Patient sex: M
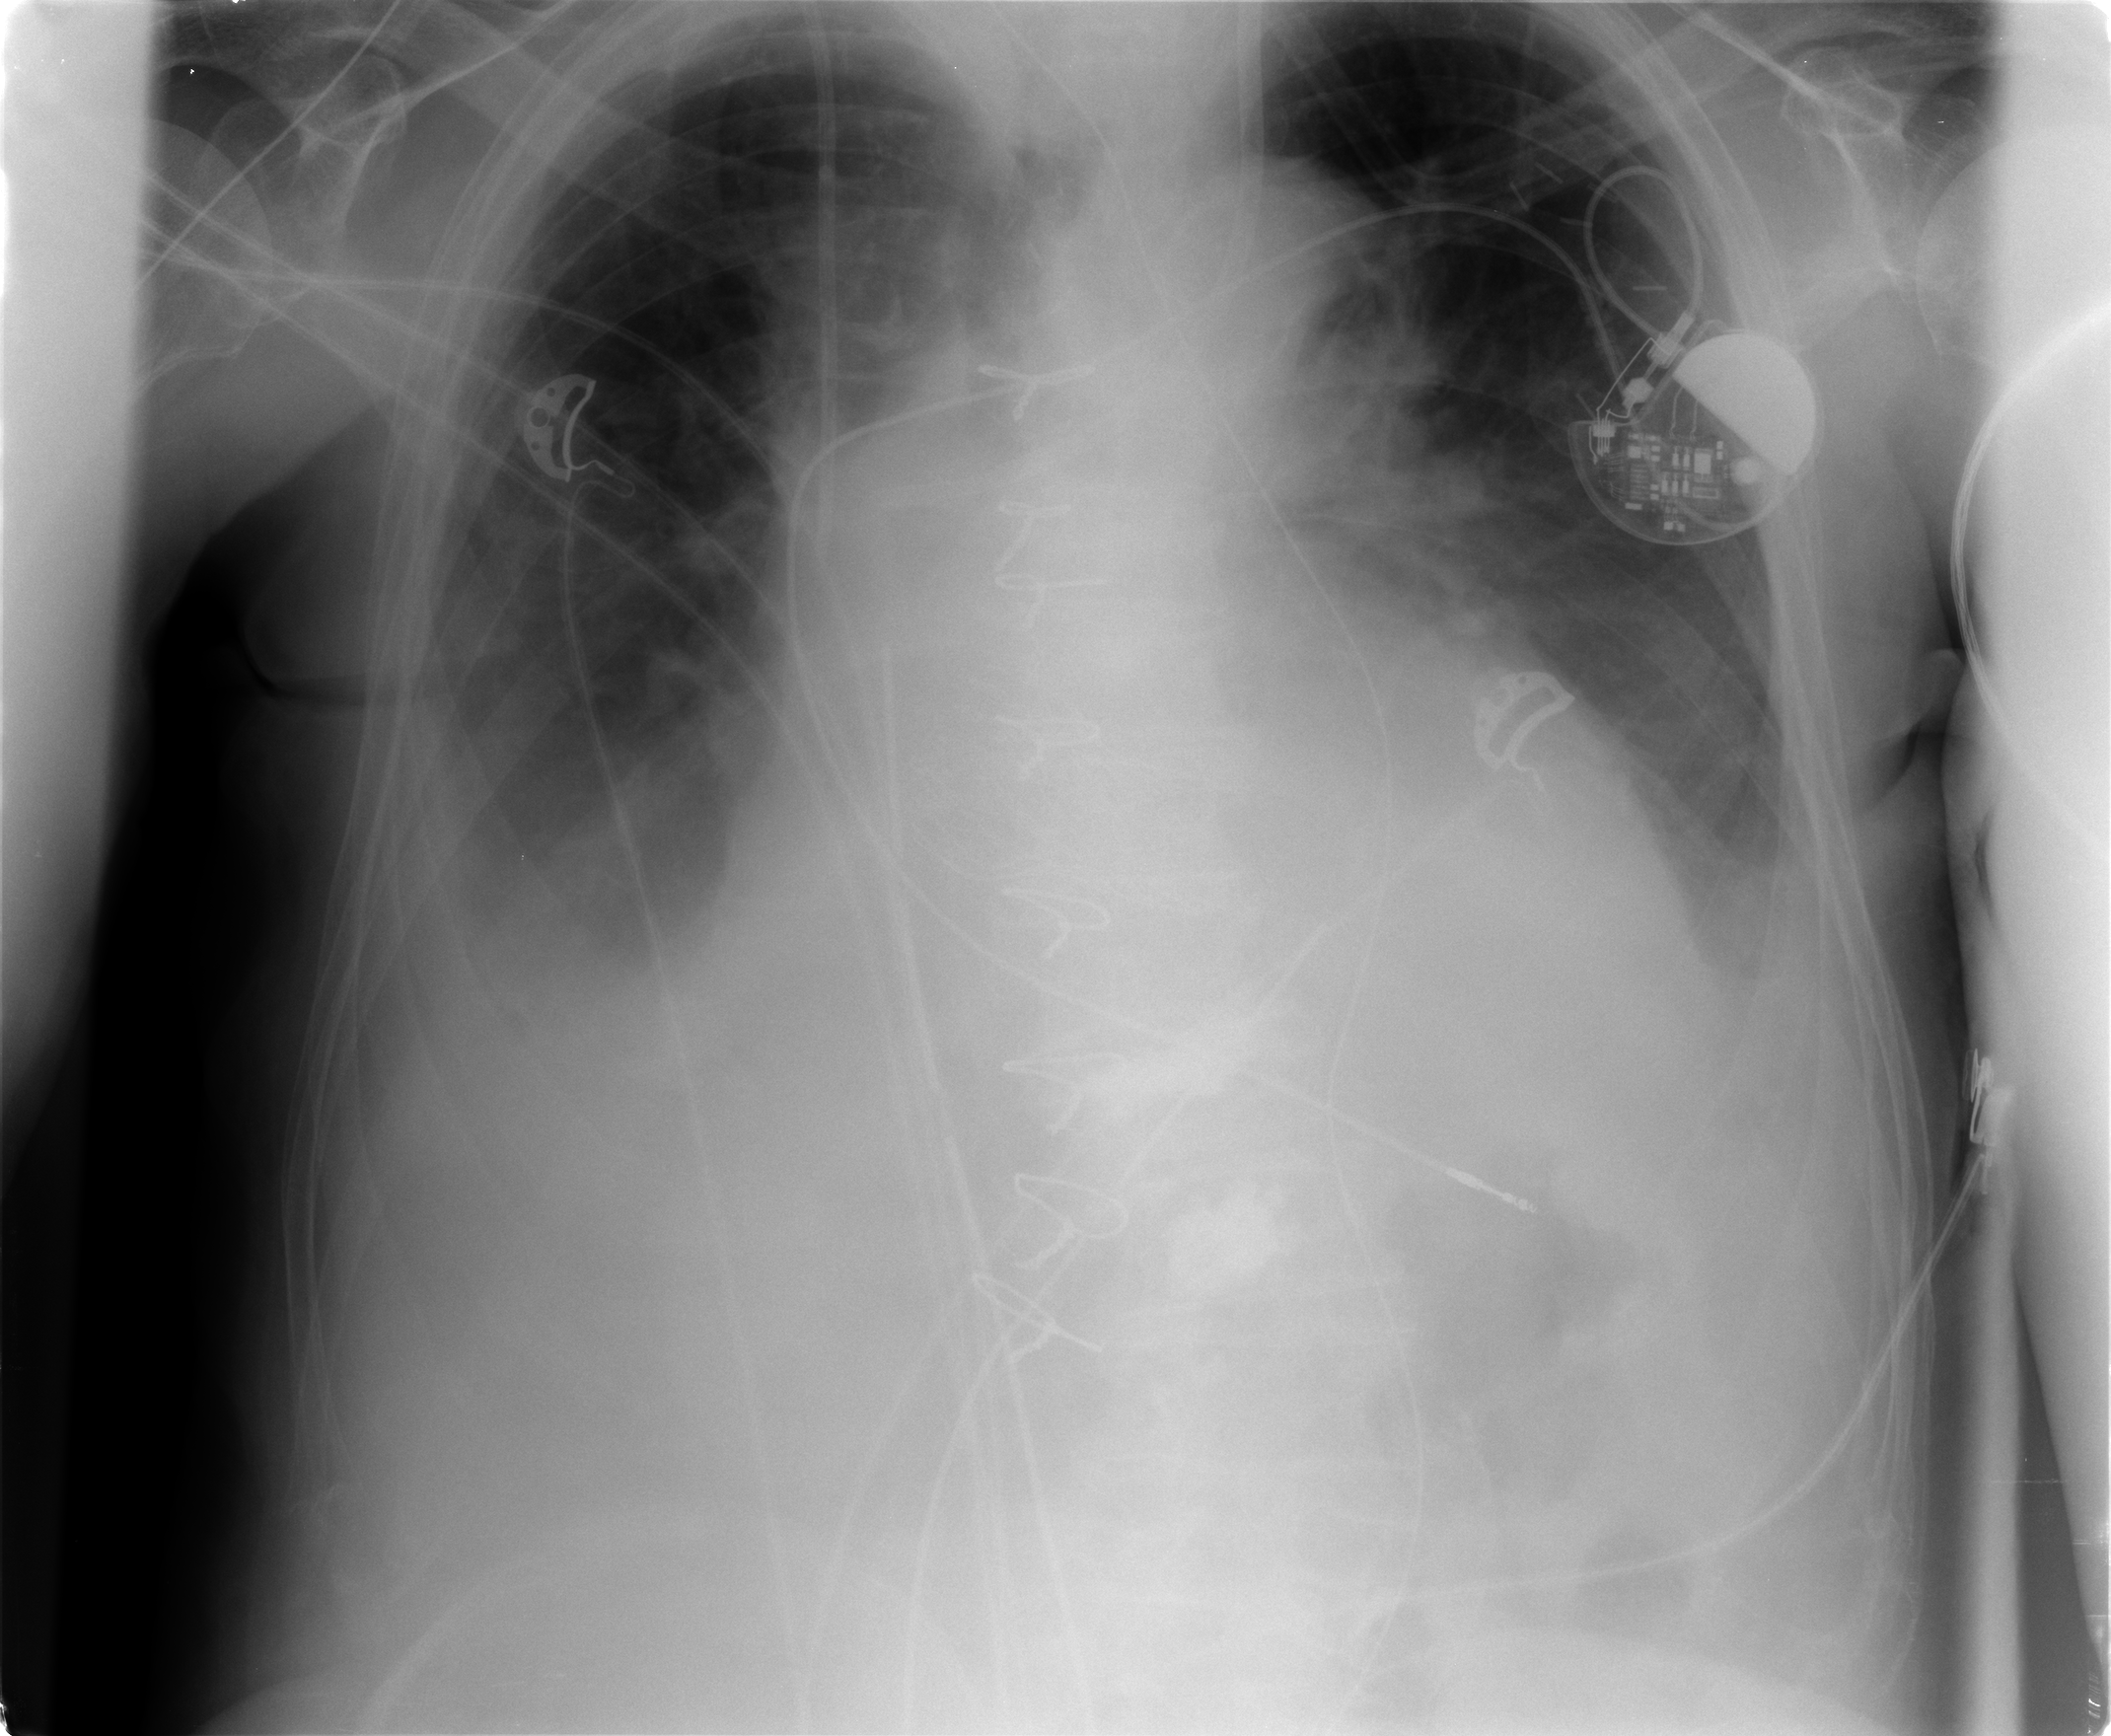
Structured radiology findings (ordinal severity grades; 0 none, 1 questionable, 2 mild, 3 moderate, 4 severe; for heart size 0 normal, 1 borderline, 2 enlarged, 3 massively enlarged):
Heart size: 2
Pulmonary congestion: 1
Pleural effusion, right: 3
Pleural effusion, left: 2
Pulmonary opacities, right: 0
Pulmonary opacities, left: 0
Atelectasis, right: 3
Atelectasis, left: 2